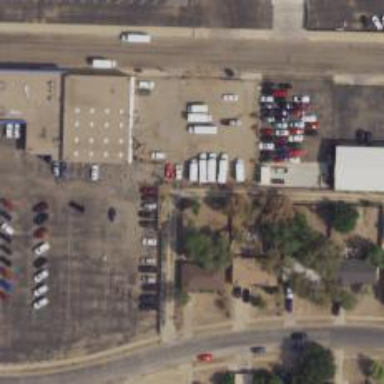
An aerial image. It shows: Alley classified as service road.